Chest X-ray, PA view. Patient: 62 years old, sex M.
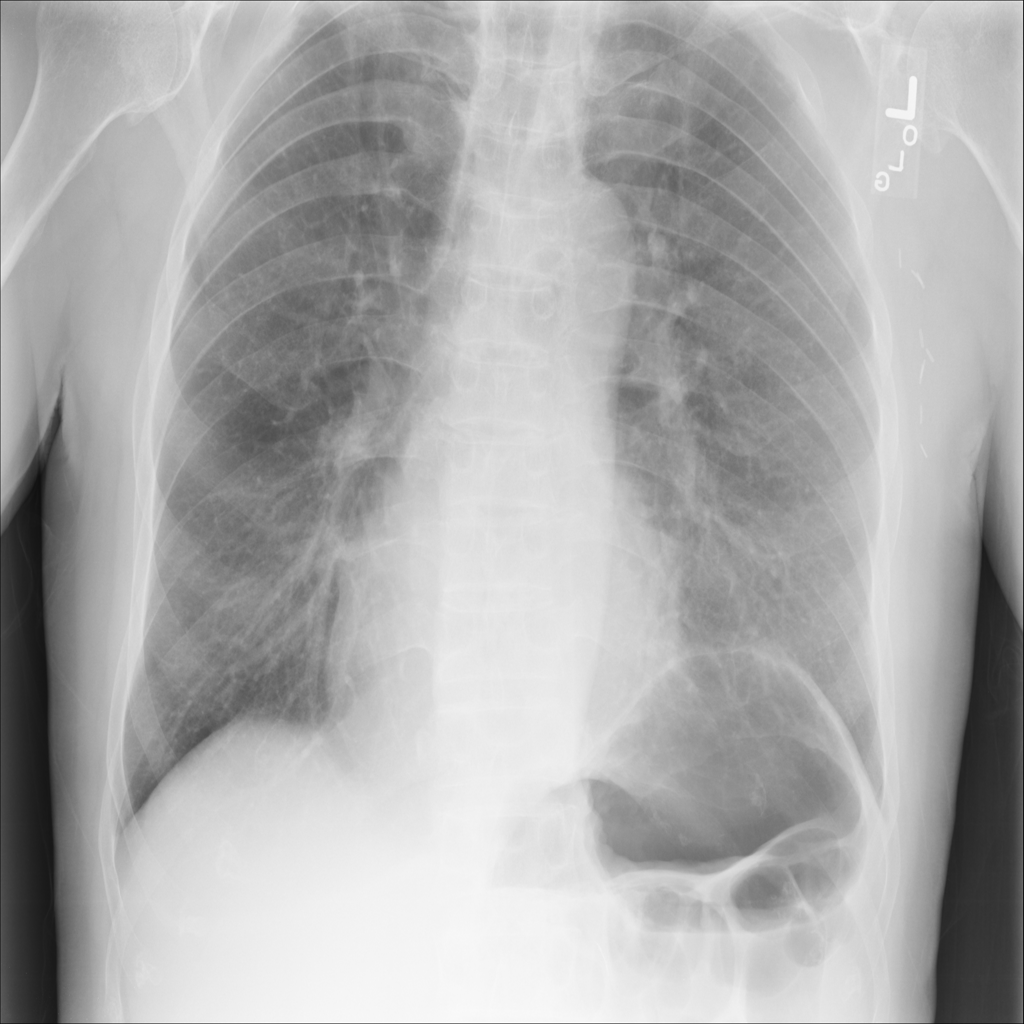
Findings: No Finding